Aerial crown-view tile of a tropical tree (Barro Colorado Island, Panama), acquired 20240813:
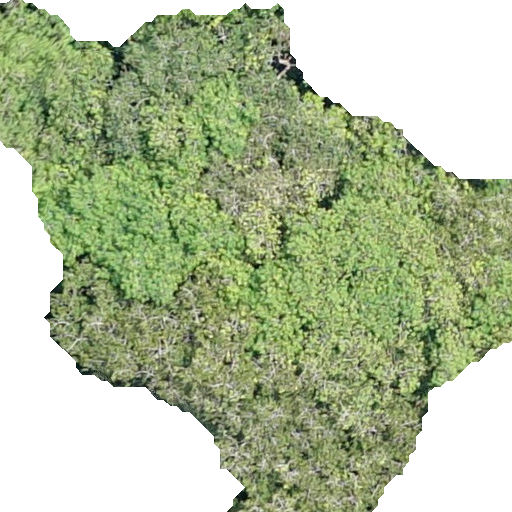
Species: Virola surinamensis
GBIF accepted scientific name: Virola surinamensis
Crown area: 285.796 m²